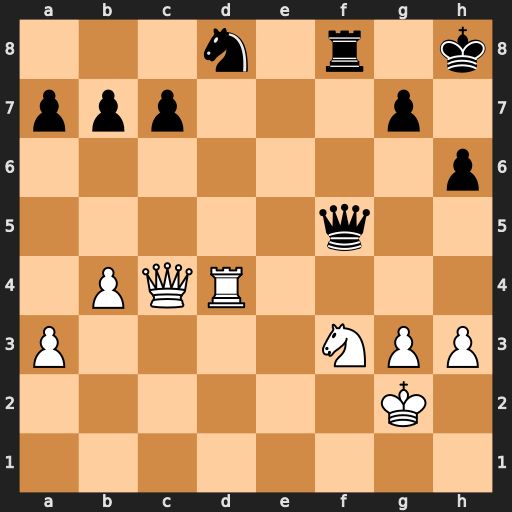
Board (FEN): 3n1r1k/ppp3p1/7p/5q2/1PQR4/P4NPP/6K1/8
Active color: w
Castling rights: -
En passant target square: -
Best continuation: Rf4 Qxf4 gxf4